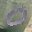
Label: 0